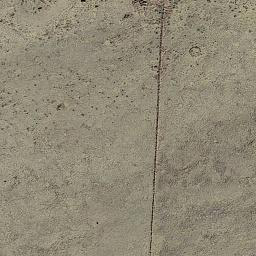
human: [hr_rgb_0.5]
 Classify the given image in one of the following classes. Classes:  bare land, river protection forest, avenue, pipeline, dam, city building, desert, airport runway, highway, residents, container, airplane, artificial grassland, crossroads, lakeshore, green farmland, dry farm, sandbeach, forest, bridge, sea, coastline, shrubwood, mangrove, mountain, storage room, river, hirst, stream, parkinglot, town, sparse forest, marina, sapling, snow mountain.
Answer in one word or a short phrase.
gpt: bare land